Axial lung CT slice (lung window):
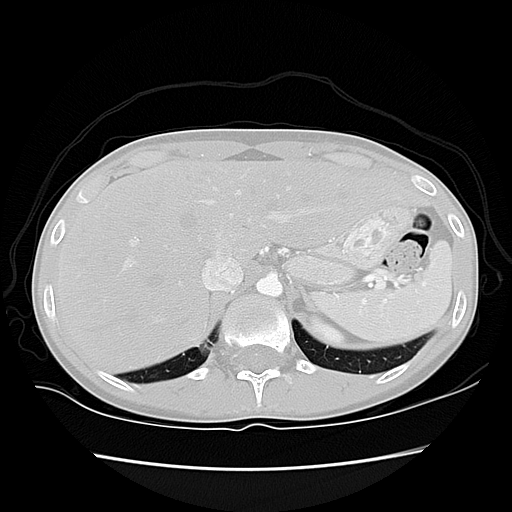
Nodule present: no